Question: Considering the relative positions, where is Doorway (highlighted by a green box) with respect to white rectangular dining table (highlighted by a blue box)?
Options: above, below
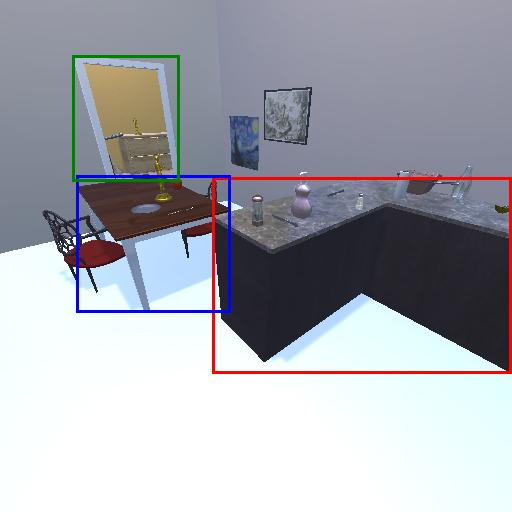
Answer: above